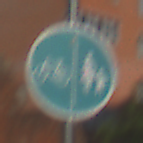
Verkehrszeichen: GetrennterRadUndGehwegRadwegLinks
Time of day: MorningAfternoon
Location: Outdoor (Suburban)
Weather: PartlyCloudy
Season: NotSpecified
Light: Natural